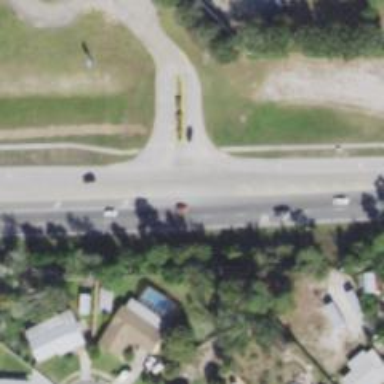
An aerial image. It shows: Crossing road.